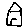
Label: house